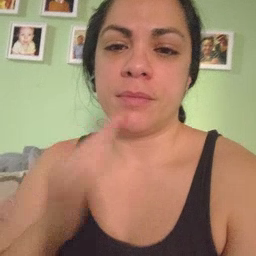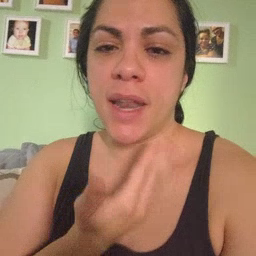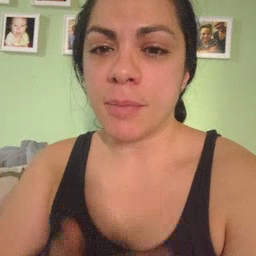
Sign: napkin